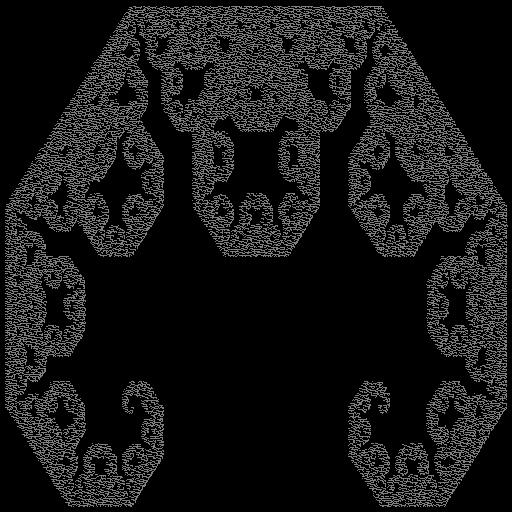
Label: c_curve